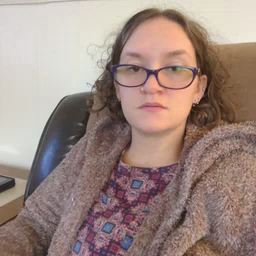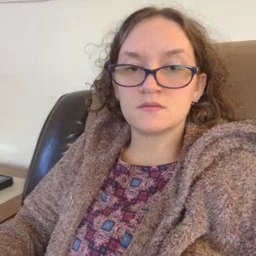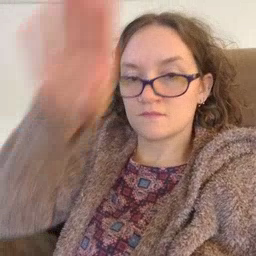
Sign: fireman